Field crop: maize
Growth stage: 2
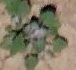
Species: chenopodium